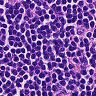
Metastatic tissue present: no